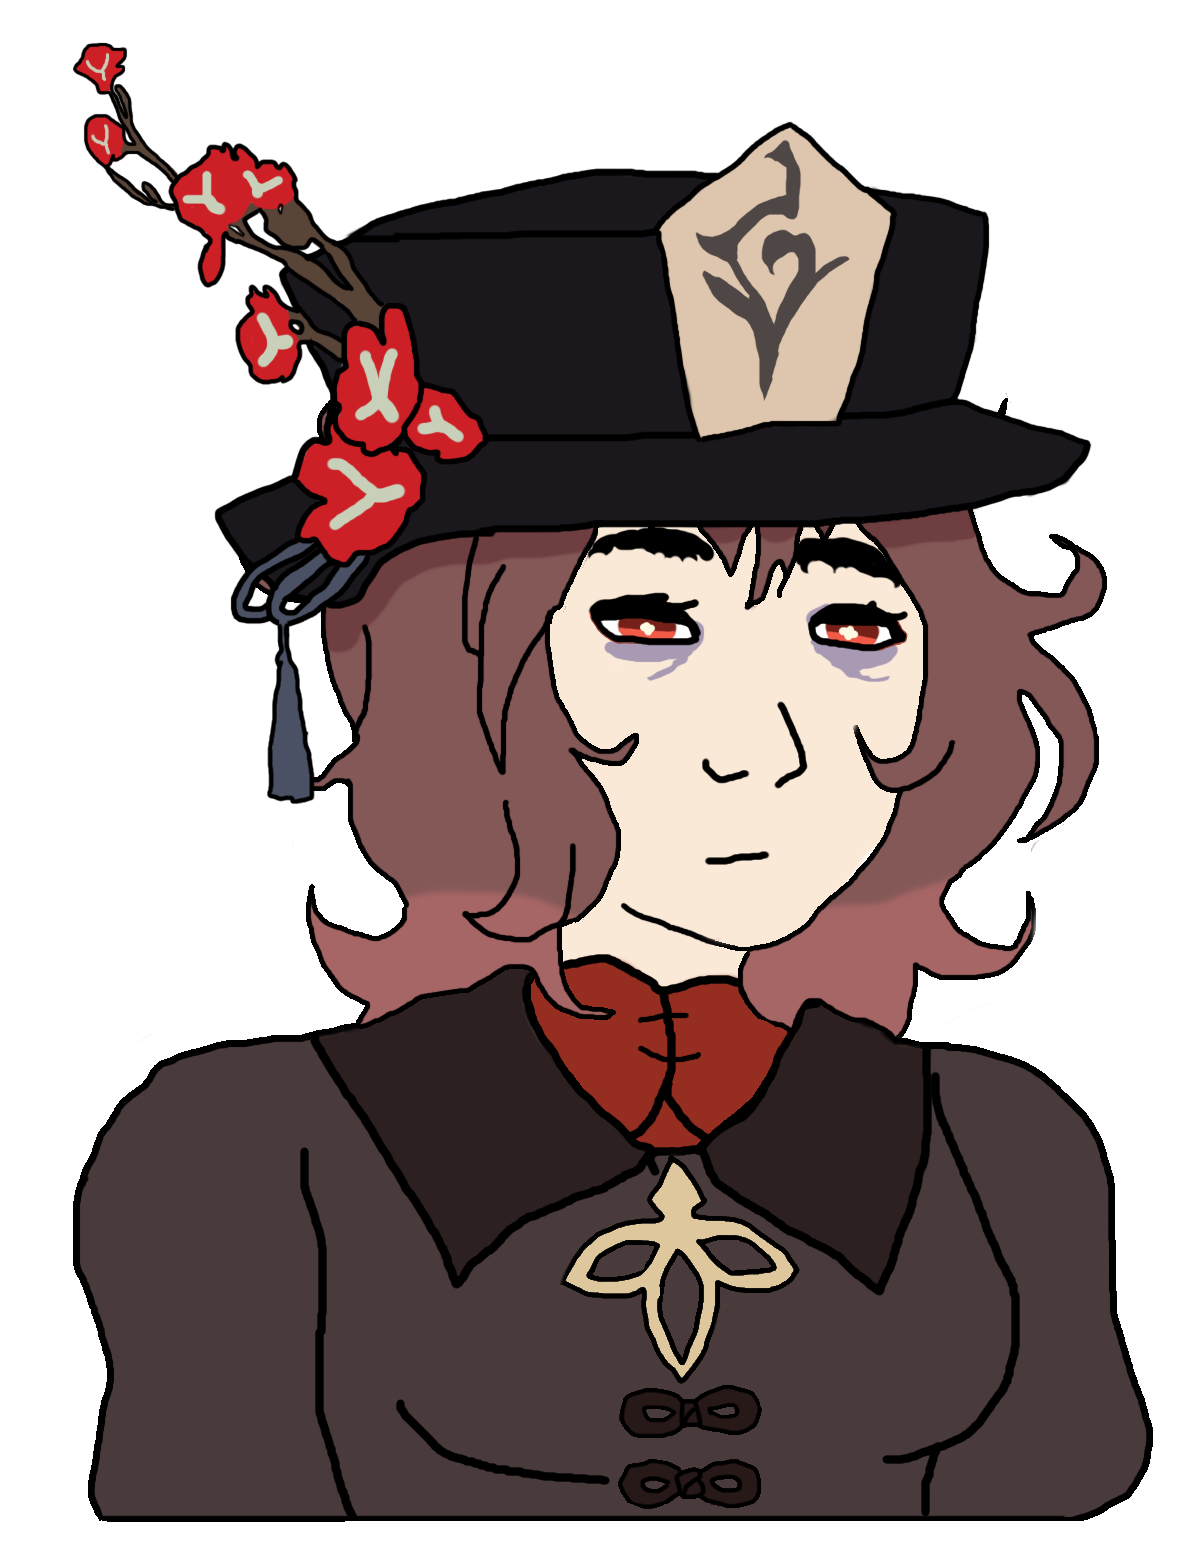
Label: 5_Doomer_Girl